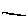
Label: line